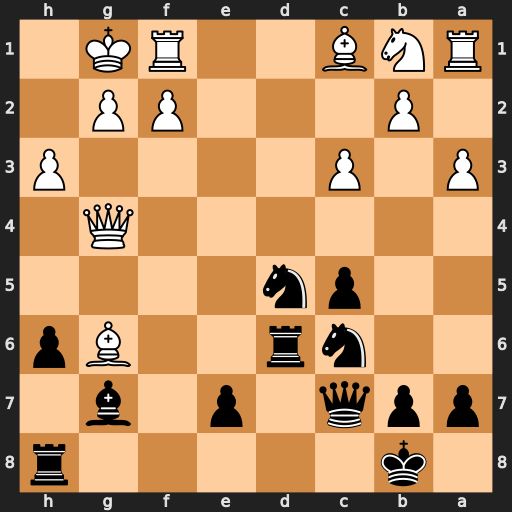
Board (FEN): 1k5r/ppq1p1b1/2nr2Bp/2pn4/6Q1/P1P4P/1P3PP1/RNB2RK1
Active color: b
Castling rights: -
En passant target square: -
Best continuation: Ne5 Qe4 Nxg6